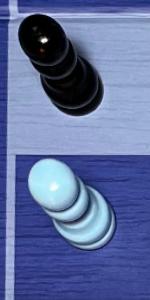
Label: Pawn_White